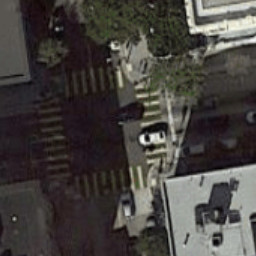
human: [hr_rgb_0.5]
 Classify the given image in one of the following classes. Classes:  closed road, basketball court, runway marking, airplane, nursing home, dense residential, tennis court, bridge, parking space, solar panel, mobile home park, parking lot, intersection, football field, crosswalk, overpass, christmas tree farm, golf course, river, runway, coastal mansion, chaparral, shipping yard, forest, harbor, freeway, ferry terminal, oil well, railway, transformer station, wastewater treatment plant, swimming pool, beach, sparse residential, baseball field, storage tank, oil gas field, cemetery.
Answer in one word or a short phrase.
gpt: crosswalk